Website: slack
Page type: stored-credit-cards
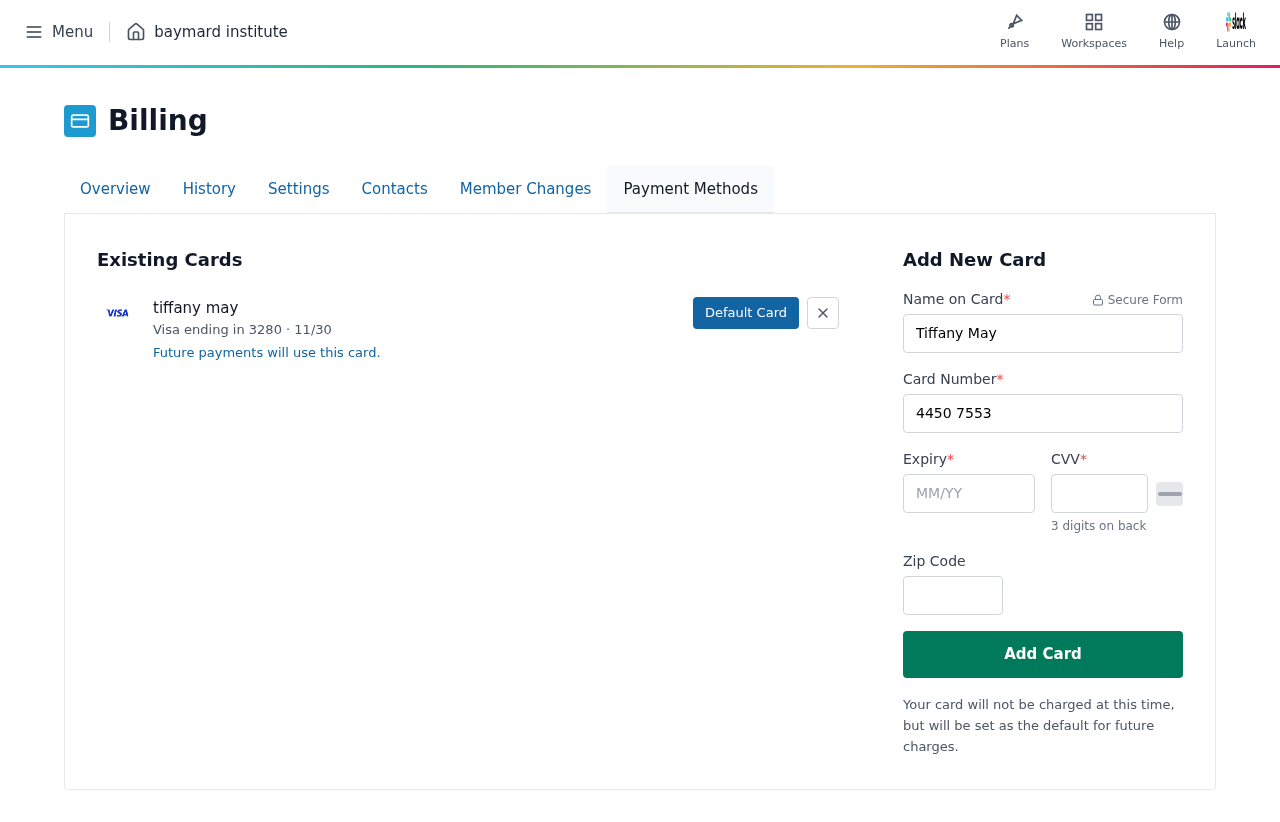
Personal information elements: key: PII_CARD_CVV
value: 075
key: PII_CARD_EXPIRY
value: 11/30
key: PII_CARD_EXPIRY_MONTH
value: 11
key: PII_CARD_EXPIRY_YEAR
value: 30
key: PII_CARD_LAST4
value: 3280
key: PII_CARD_NUMBER
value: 4450 7553 7011 3280
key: PII_CARD_TYPE
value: Visa
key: PII_FULLNAME
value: tiffany may
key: PII_FULLNAME
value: Tiffany May
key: PII_POSTCODE
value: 65155